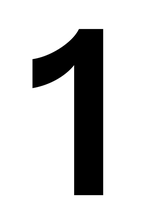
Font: InstrumentSans_SemiBold